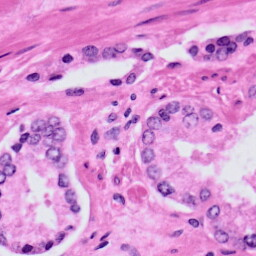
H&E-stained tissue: Prostate